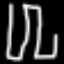
Label: pants